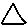
Label: triangle